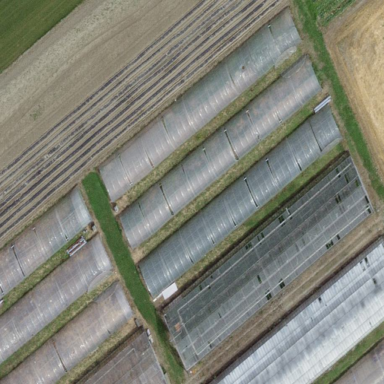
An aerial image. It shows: Greenhouse.